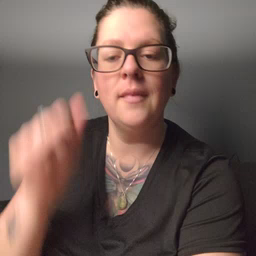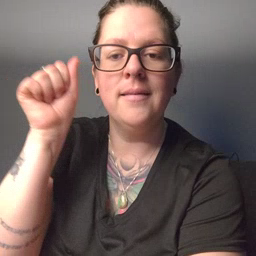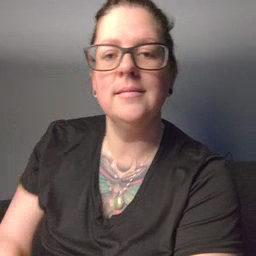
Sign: aunt